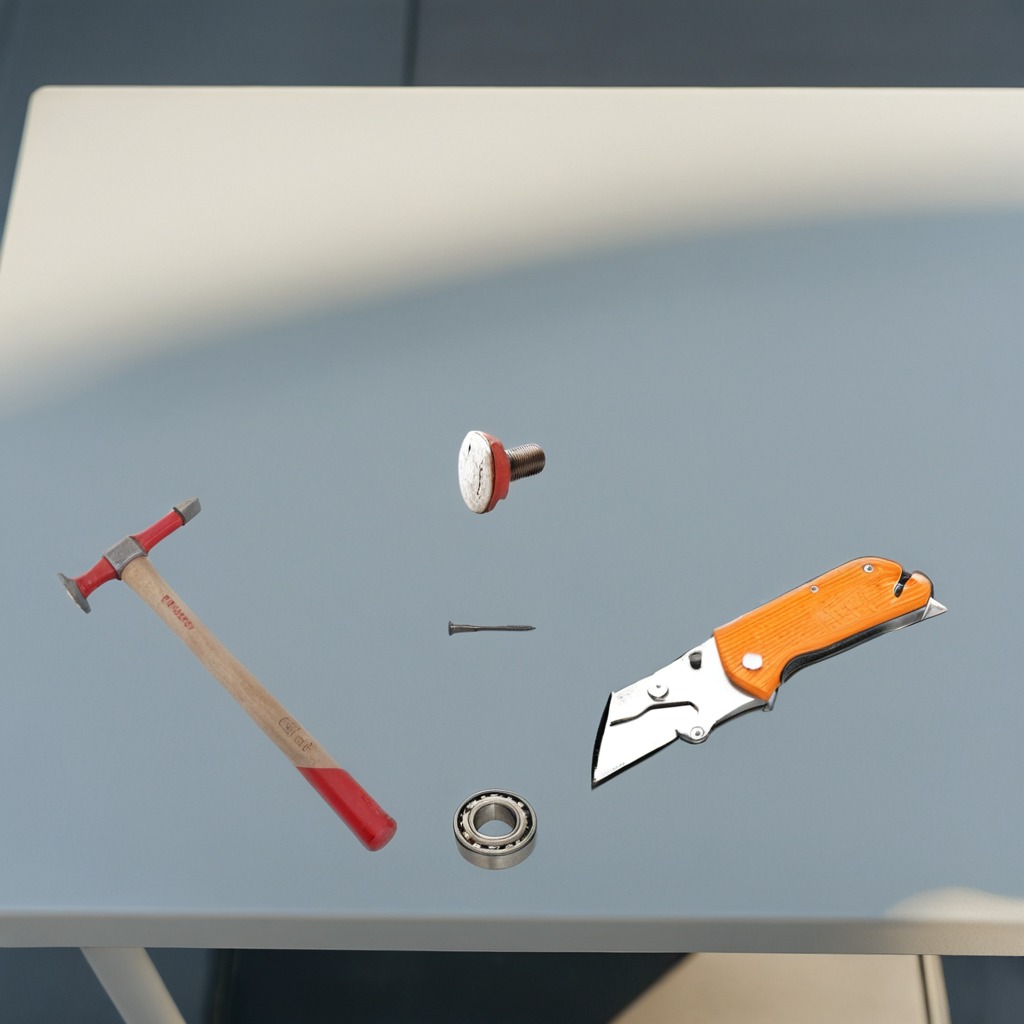
A ball bearing, a utility knife, a machine screw, an iron nail, and a hammer are lying on the textured surface of the utility table.